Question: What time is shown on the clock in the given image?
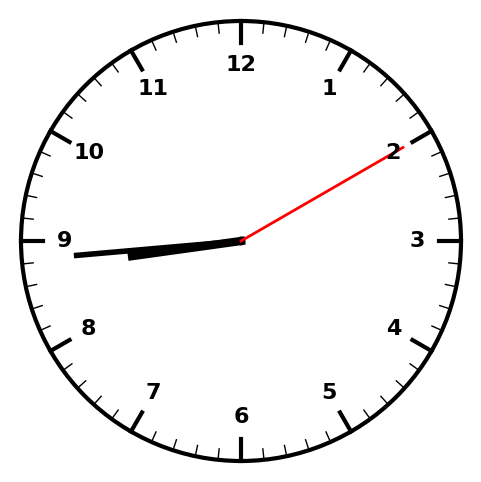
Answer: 08:44:10